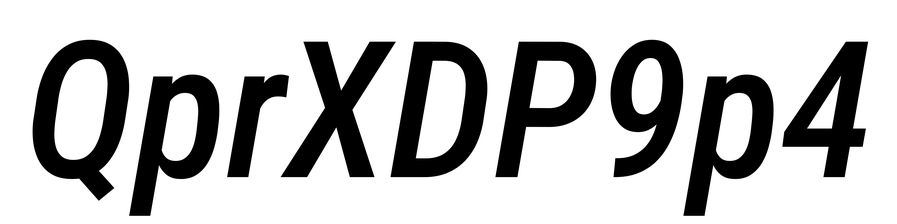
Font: Roboto-Italic_Condensed_Medium_Italic